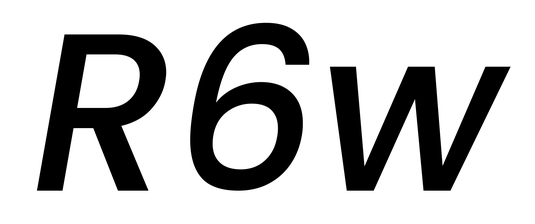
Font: Poppins-MediumItalic